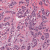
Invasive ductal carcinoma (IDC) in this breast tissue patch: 1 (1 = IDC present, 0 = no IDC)